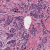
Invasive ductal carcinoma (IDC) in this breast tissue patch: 1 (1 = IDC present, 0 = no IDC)